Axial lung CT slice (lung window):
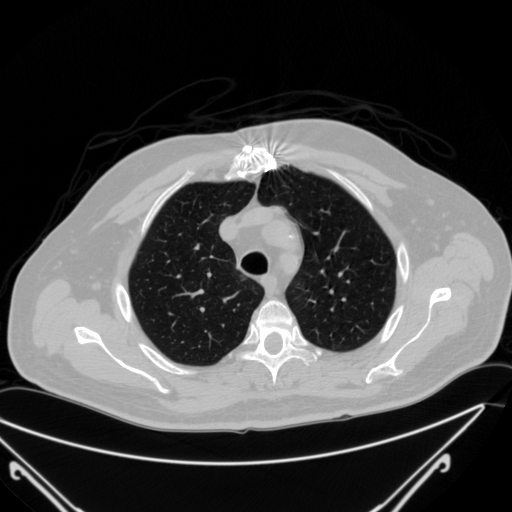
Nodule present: no